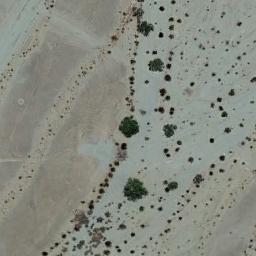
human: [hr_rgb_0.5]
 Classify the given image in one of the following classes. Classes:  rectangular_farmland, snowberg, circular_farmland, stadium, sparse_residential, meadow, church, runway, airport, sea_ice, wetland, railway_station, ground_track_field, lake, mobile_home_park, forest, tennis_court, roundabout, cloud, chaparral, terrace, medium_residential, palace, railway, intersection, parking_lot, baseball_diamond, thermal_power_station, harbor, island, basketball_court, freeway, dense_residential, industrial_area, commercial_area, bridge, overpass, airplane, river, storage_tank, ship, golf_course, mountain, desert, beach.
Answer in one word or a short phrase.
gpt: chaparral